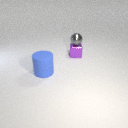
small gray metal sphere above small purple metal cube